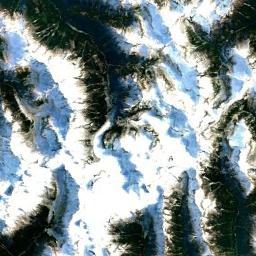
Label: snowberg